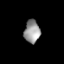
Tissue: lung
Cell type: Endothelial cells
Senescence score: 0.5557
Nuclear area (px): 350
Mean DAPI intensity: 151.854